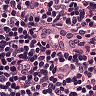
Metastatic tissue present: no